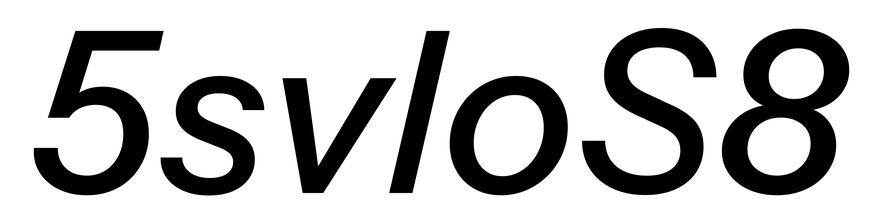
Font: InstrumentSans-Italic_Medium_Italic